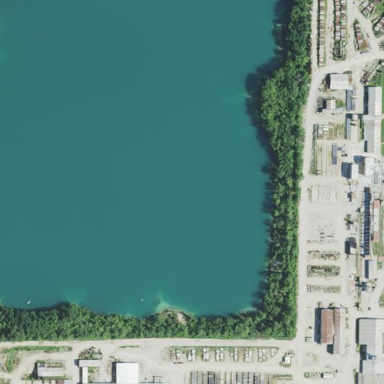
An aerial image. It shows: Industrial area.